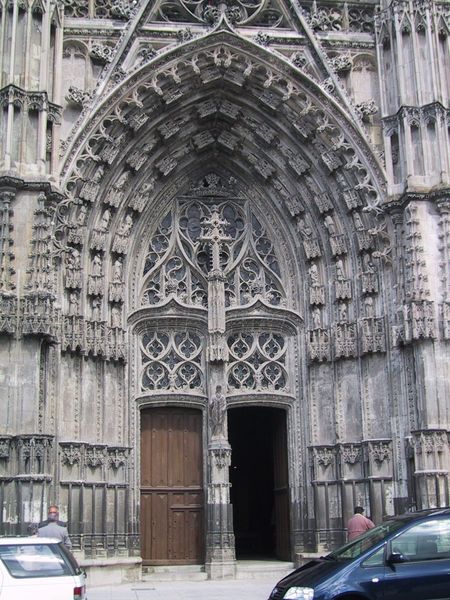
Titel: Kathedrale St. Gatien von Tours
Standort: Tours, Kathedrale St. Gatien (EU - F)
Schlagwörter: gott, mann, menschen, holz, schmuck, säulen, tür, stein, steine, kirche, gotik, rechts, bogen, italien, giebel, türe, figuren, verzierung, stufen, tor, foto, eingang, offen, kreuz, dom, kunst, kathedrale, portal, rosette, spitzbögen, fresko, filigran, autos, barcelona, 1420, auo, mauto, trumeaupfeiler